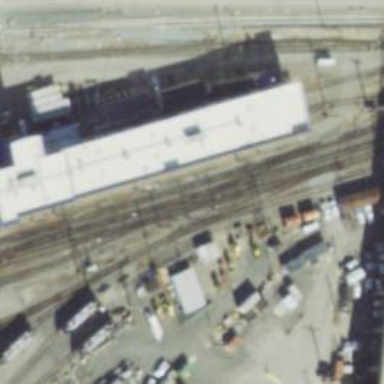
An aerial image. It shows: Rail yard with electrified contact lines for railway operations.